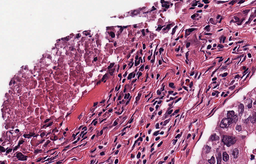
Tumor epithelial tissue: yes
Tumor-associated stroma tissue: yes
Normal tissue: no